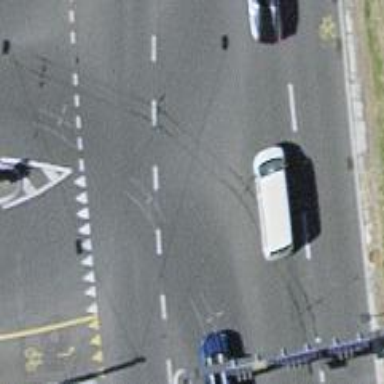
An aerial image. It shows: Road with traffic signals.